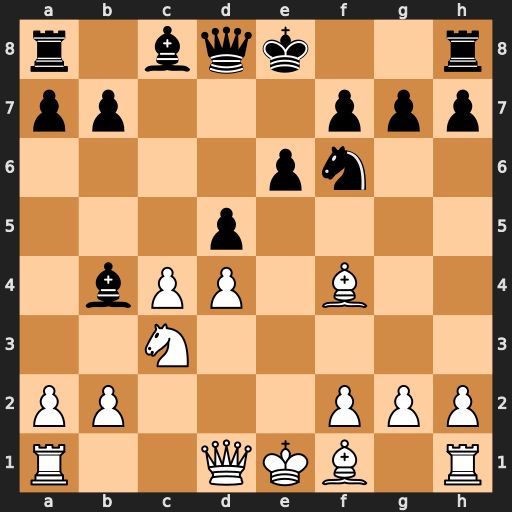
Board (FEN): r1bqk2r/pp3ppp/4pn2/3p4/1bPP1B2/2N5/PP3PPP/R2QKB1R
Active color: w
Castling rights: KQkq
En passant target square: -
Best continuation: Qa4+ Bd7 Qxb4